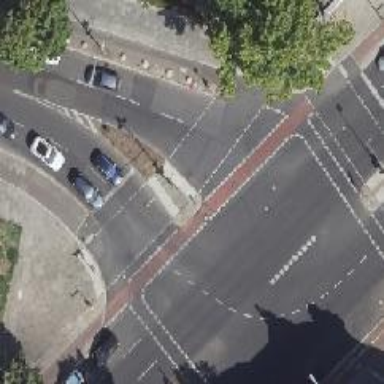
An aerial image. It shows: Traffic island located on footway.